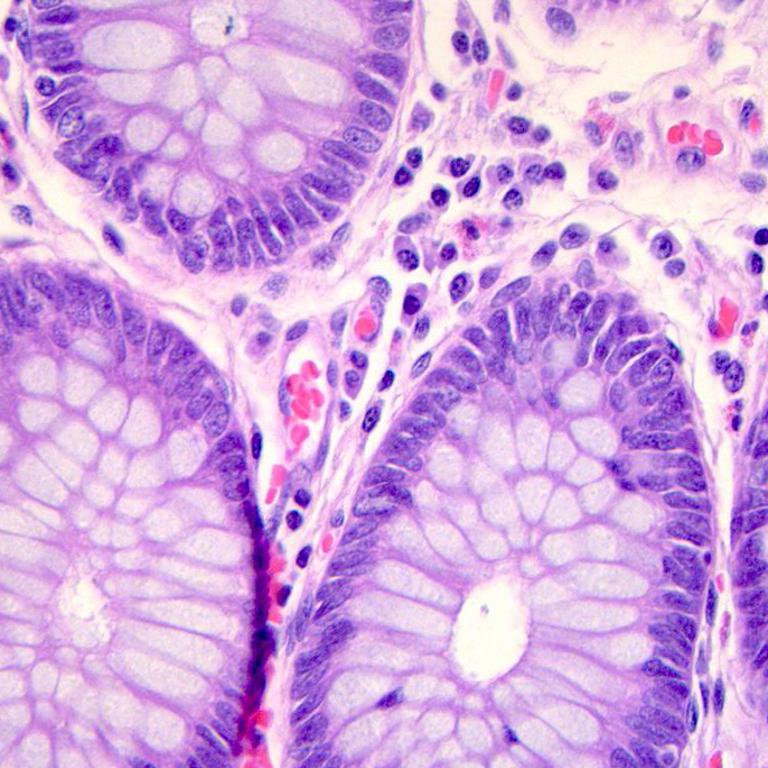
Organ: colon
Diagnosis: benign